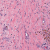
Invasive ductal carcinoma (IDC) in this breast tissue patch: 0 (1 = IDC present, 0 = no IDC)